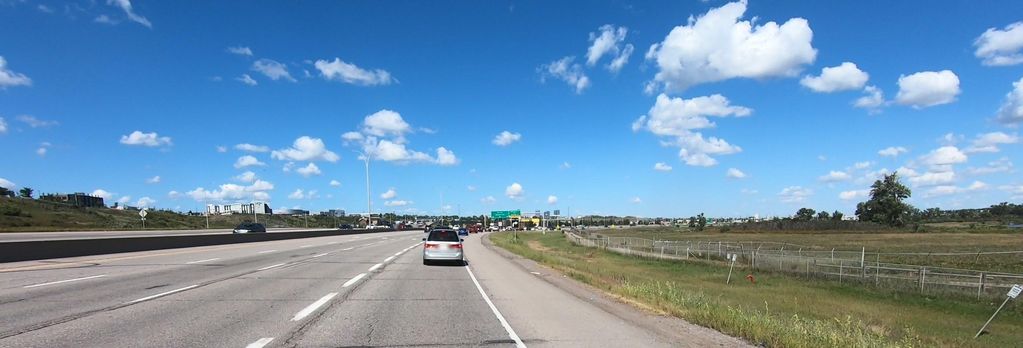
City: calgary